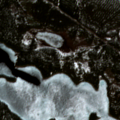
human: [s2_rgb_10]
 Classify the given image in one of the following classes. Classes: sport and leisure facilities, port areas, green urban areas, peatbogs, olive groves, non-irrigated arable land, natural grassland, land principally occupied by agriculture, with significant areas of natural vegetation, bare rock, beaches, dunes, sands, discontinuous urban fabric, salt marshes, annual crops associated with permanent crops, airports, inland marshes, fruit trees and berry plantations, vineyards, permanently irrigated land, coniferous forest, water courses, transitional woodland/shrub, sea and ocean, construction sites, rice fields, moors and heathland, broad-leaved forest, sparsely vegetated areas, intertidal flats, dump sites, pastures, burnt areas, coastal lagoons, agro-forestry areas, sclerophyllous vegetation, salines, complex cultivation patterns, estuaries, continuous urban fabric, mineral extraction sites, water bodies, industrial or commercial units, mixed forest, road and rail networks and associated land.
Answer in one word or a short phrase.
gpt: coniferous forest, mixed forest, water bodies